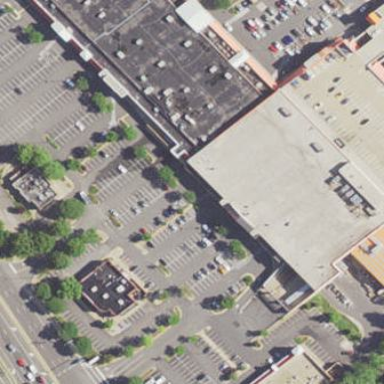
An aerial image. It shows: Retail building housing supermarket.